Question: For some reason when checking to see if BooleanField post.featured is true I get no output. If I remove that it works fine but not as I intend.
'''
<div class="carousel-inner">
{% for post in object_list%}
{% if post.featured is True %}<!-- This post.featured is BooleanField -->
{% if forloop.first %}
<div class="carousel-item active">
{% else %}
<div class="carousel-item">
{% endif %}
<div class="col-md-6 px-0">
<h1 class="display-4 font-italic">{{ post.title }}</h1>
<p class="lead my-3">{{ post.hook }}</p>
<p class="lead mb-0">
<a href="{% url 'article-details' post.pk %}" class="text-white fw-bold">
Continue reading...
</a>
</p>
</div>
</div>
{% endif %}<!-- and this -->
{% endfor %}
</div>
'''
Heres how it looks like when not checking if post.featured == true:

However, content doesnt render with '{% if post.featured is True %}' or '{% if post.featured %}'
Can someone please explain what im doing wrong
EDIT:
Submiting my view:
'''
class Home(ListView):
model = Post
template_name = 'home.html'
'''
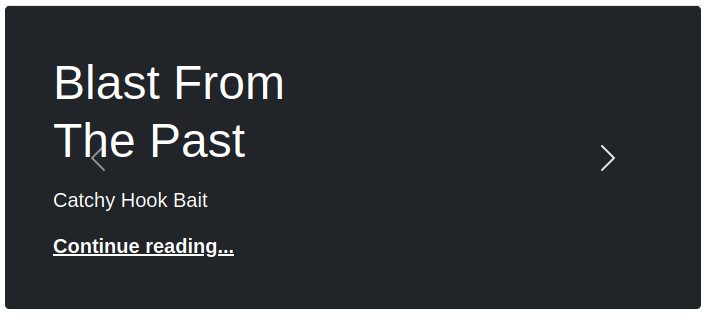
Answer: You should not filter in the template. This is not only inefficient, but a template is meant to implement , only logic: a template should not be concerned with it renders, it should only be concerned with rendering the data in a pleasant way.
You should filter in the 'ListView':
'''
class Home(ListView):
model = Post
template_name = 'home.html'
queryset = Post.objects.filter(featured=True)
'''
This will filter at the side.
If you need both the featured items, and the ones that are not featured, you can make two queries:
'''
class Home(ListView):
model = Post
template_name = 'home.html'
queryset = Post.objects.filter(featured=True)
def non_featured(self):
return Post.objects.filter(featured=False)
'''
then you can render the non-featured items with:
'''
{% for post in view.non_featured %}
...
{% endfor %}
'''